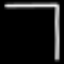
Label: pants